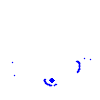
Particle: electron